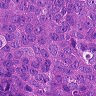
Metastatic tissue present: yes